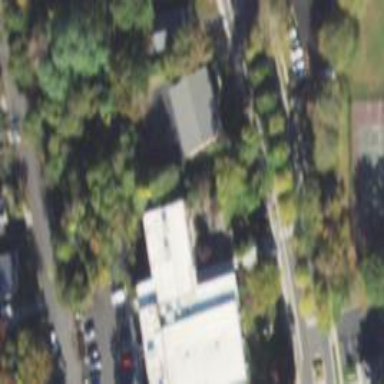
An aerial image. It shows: Civic building that serves as library.